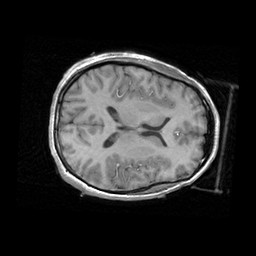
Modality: T1w
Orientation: axial
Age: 23
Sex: female